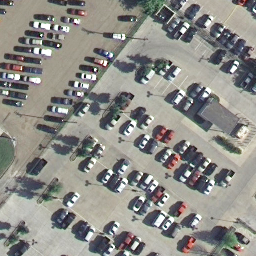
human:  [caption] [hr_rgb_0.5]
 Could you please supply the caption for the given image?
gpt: Lots of cars parked neatly in the parking lot .

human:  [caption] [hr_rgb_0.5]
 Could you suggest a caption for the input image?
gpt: It is a parking lot with many cars parked neatly and some parking spots are free .

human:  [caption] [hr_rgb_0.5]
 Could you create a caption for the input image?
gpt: Many cars parked neatly with some empty parking spaces in the parking lot .

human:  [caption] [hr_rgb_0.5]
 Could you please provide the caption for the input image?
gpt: Lots of cars parked in lines in the parking lot .

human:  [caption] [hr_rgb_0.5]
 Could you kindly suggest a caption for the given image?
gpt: Many cars parked in lines with some free parking spots in the parking lot .